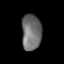
Tissue: lung
Cell type: Endothelial cells
Senescence score: 0.5696
Nuclear area (px): 697
Mean DAPI intensity: 110.498